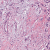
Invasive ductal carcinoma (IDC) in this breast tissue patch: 1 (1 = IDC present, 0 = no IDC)